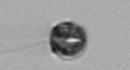
Label: Dinophyceae